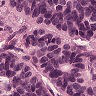
Metastatic tissue present: yes